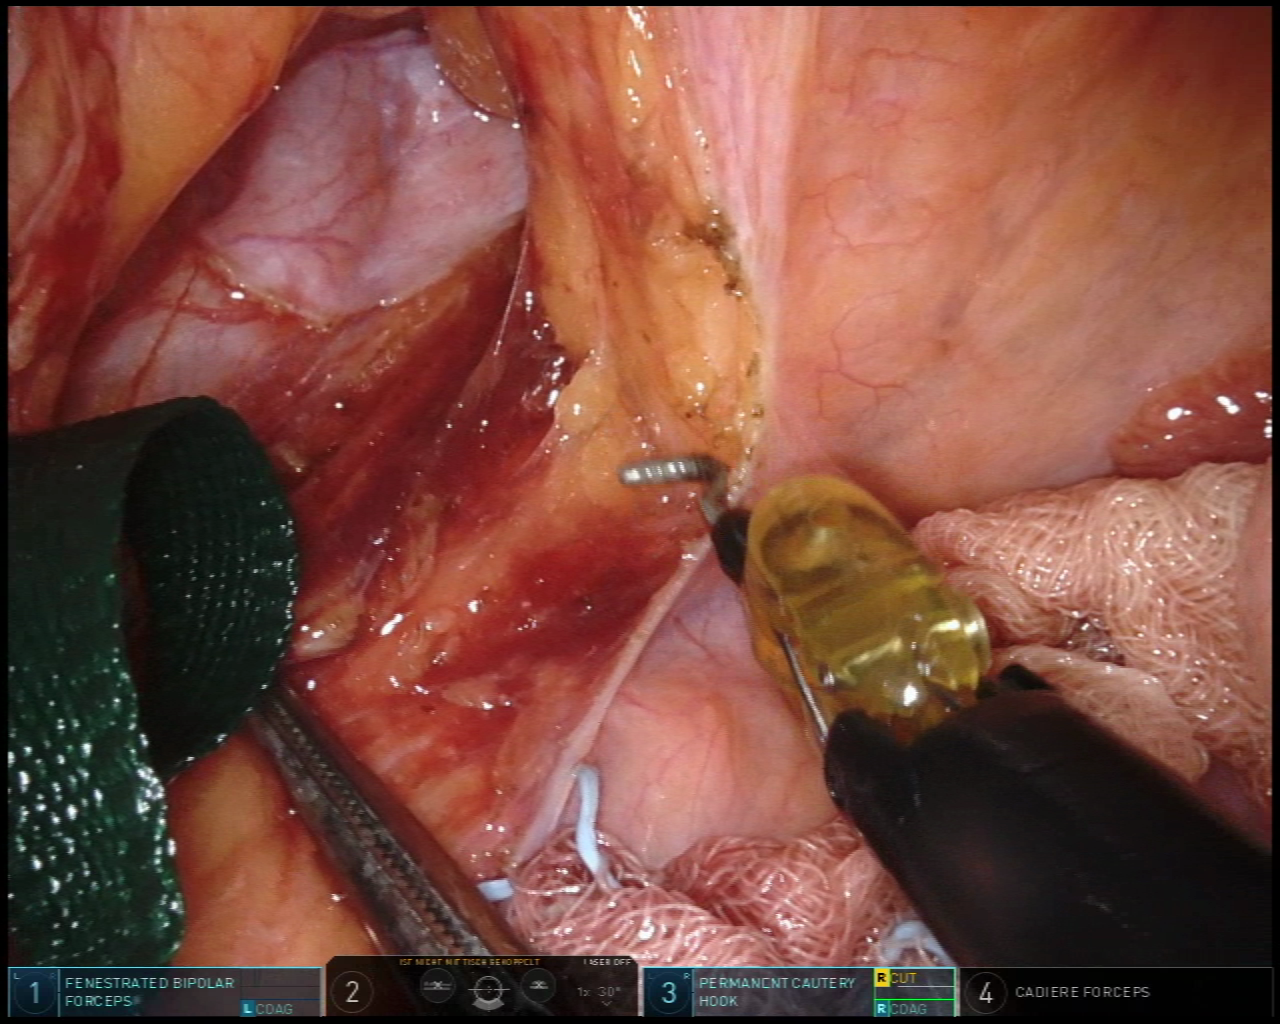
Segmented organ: ureter
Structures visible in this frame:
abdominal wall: yes
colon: yes
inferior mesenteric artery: no
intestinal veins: no
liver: no
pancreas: no
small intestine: no
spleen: no
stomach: no
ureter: yes
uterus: yes
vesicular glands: no